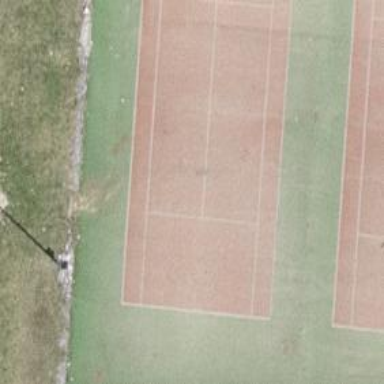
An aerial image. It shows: Tennis court on pitch designated for leisure land.